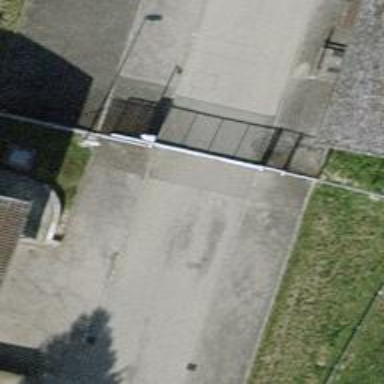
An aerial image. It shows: Gate.